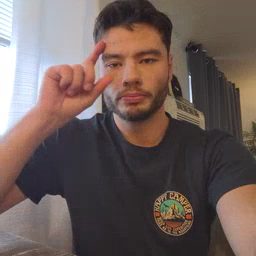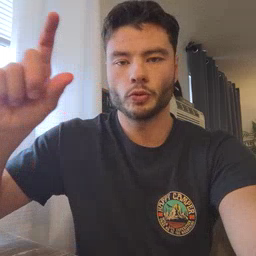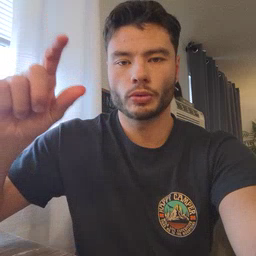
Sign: moon